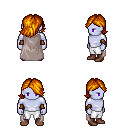
a pixel art fantasy rpg character, male body template, dark elf, purple skin, gray cape, white pants, dark blonde swoop hairstyle, leather bracers, brown shoes, four views (front, back, left, right), 2x2 character sprite sheet, small pixel art, hard edges, no anti-aliasing